Question: As the title said, I created a single view application in xcode, selected the view (not the view controller the view) and when I went to the attributes inspector to change the color of the view, there is nothing there? I have no idea why I am not able to edit the attributes of my view in the attributes inspector.
EDIT: Image of problem

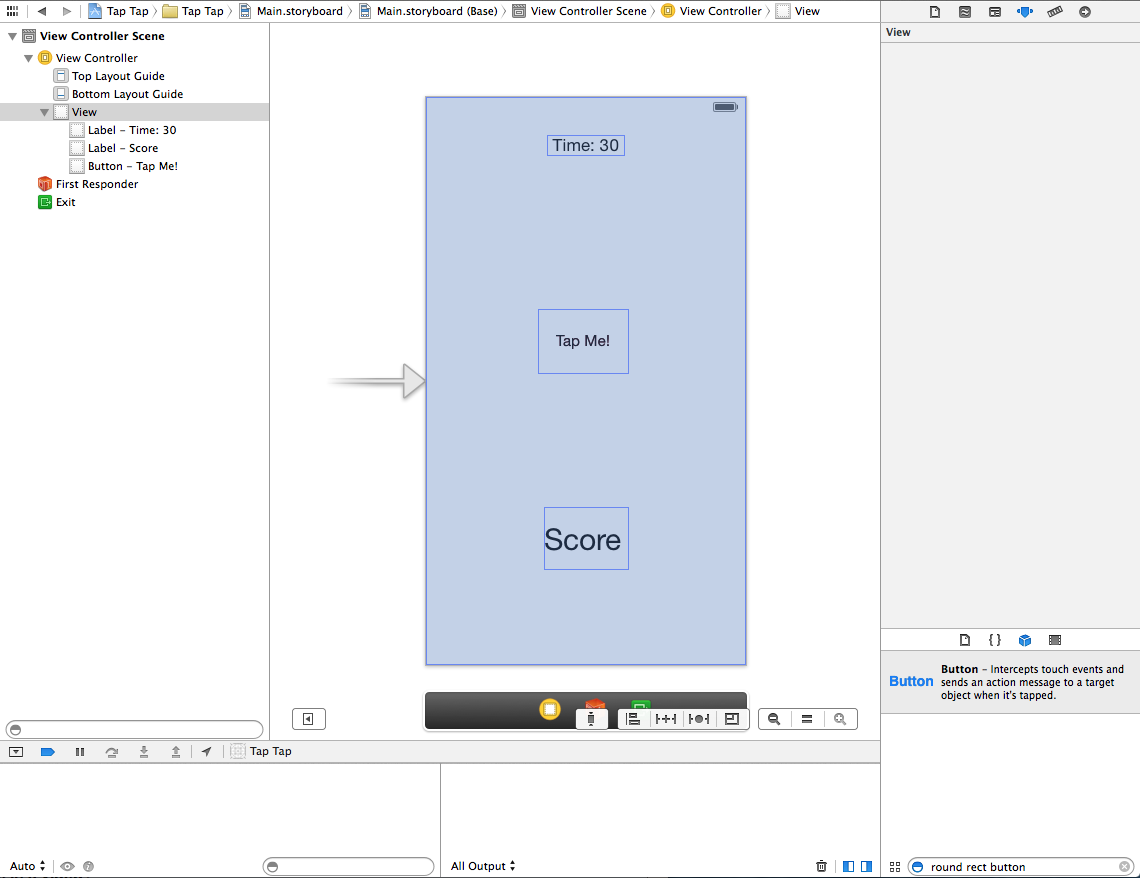
Answer: You just need to click on 'View' to actually show the 'Attributes inspector'. You probably accidentally clicked on it once which hides it.
Check the screenshot below. As you can see it displays 'Show' when you hover over 'View'.